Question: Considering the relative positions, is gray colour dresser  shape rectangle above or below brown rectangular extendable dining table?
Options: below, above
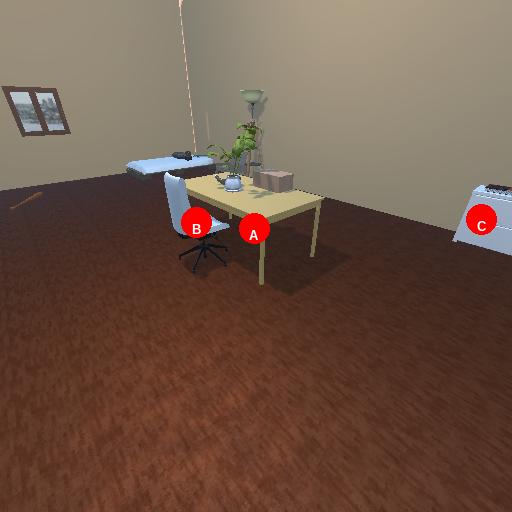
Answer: below